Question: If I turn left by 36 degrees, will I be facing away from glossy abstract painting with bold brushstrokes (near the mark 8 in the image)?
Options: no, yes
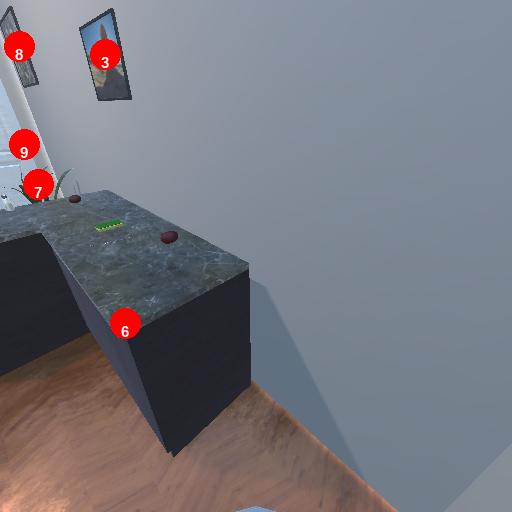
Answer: no